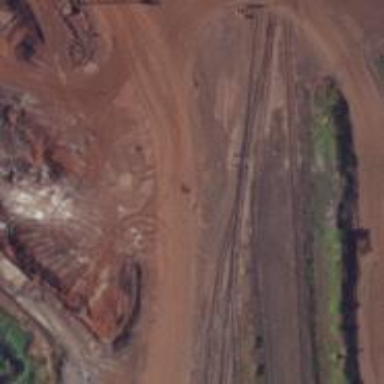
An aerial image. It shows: Railway spur service.